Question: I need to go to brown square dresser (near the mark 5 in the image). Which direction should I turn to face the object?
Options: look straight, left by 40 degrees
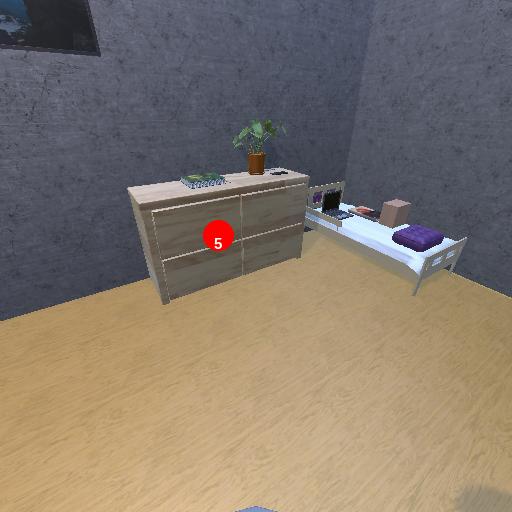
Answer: look straight